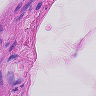
Metastatic tissue present: no